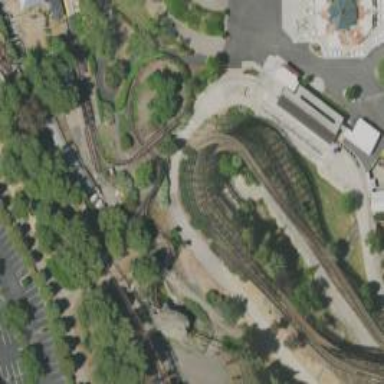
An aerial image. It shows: Roller coaster on bridge.